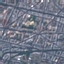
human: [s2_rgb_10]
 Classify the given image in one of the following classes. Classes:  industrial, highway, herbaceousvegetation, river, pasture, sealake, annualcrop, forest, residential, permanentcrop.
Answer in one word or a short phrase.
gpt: Residential